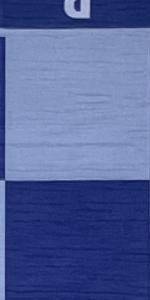
Label: Empty